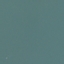
Land use / land cover: SeaLake